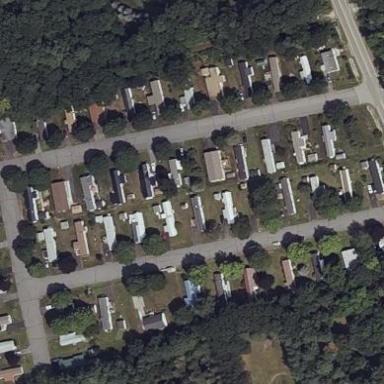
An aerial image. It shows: Residential area with mobile homes.